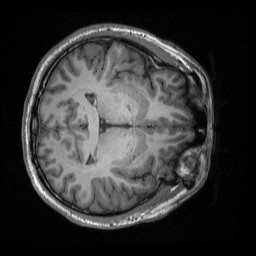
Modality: T1w
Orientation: axial
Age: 23
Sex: male
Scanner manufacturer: siemens
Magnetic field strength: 3 T
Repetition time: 2.53 s
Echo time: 0.00309 s